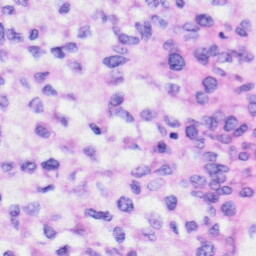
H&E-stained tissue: Liver